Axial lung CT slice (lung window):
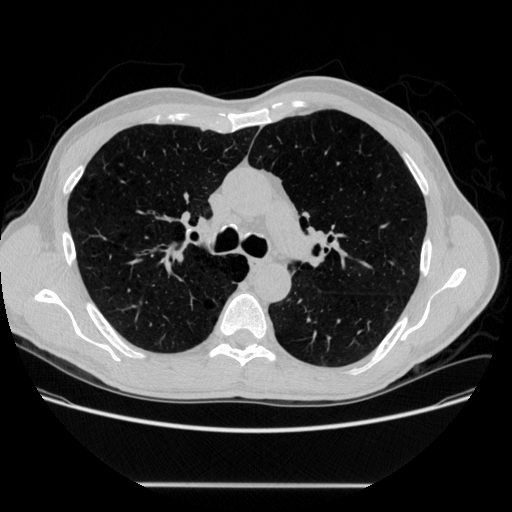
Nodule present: no